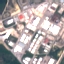
Land use / land cover class: Industrial